Field crop: tomato
Growth stage: 1
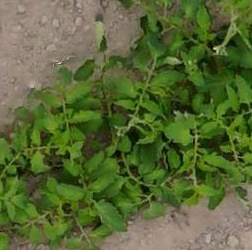
Species: tomato